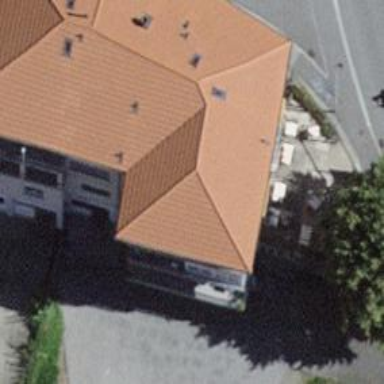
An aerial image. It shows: Restaurant.